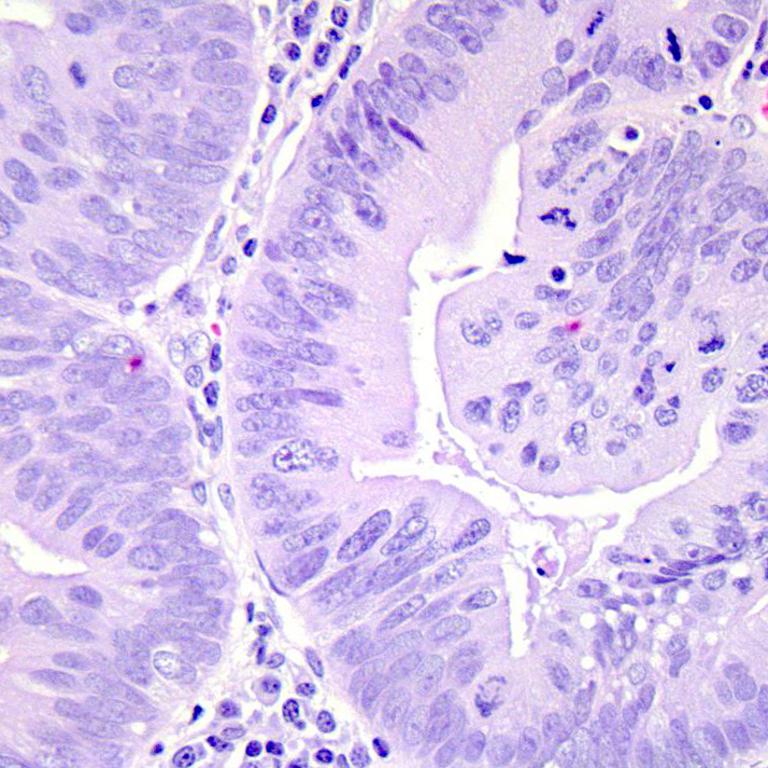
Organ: colon
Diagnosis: adenocarcinomas